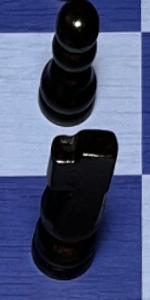
Label: Knight_Black